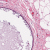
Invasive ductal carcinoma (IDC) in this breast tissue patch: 0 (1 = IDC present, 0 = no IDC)